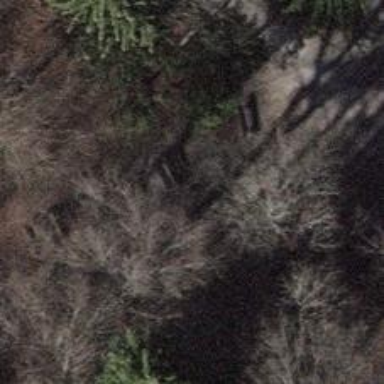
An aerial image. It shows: Picnic table located in leisure land area.